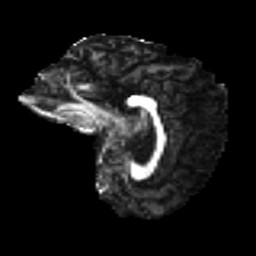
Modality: FA
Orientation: sagittal
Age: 22
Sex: female
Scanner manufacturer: ge
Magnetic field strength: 3 T
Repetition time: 7.8 s
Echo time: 0.0606 s